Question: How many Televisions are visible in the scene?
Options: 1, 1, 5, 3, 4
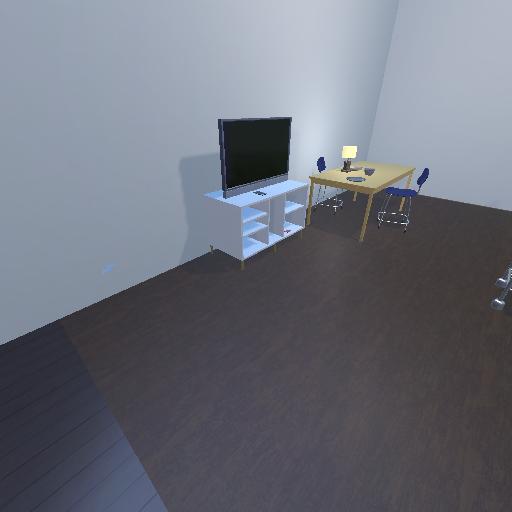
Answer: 1